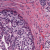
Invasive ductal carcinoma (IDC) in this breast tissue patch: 0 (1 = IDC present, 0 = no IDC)